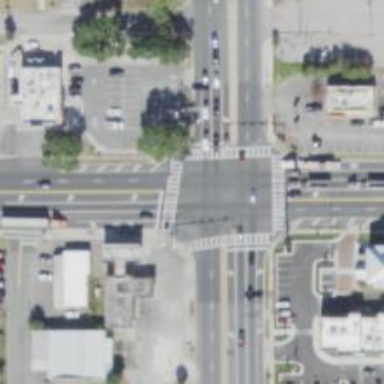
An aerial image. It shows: Crossing on the road.